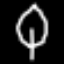
Label: leaf